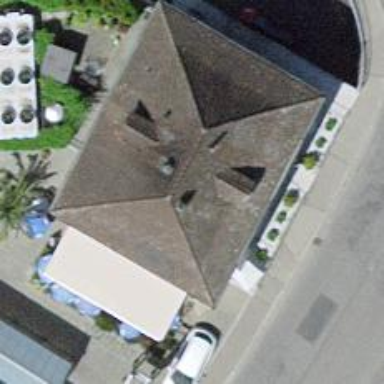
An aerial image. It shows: Cafe.